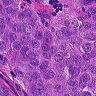
Metastatic tissue present: yes